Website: home-depot
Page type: billing-address
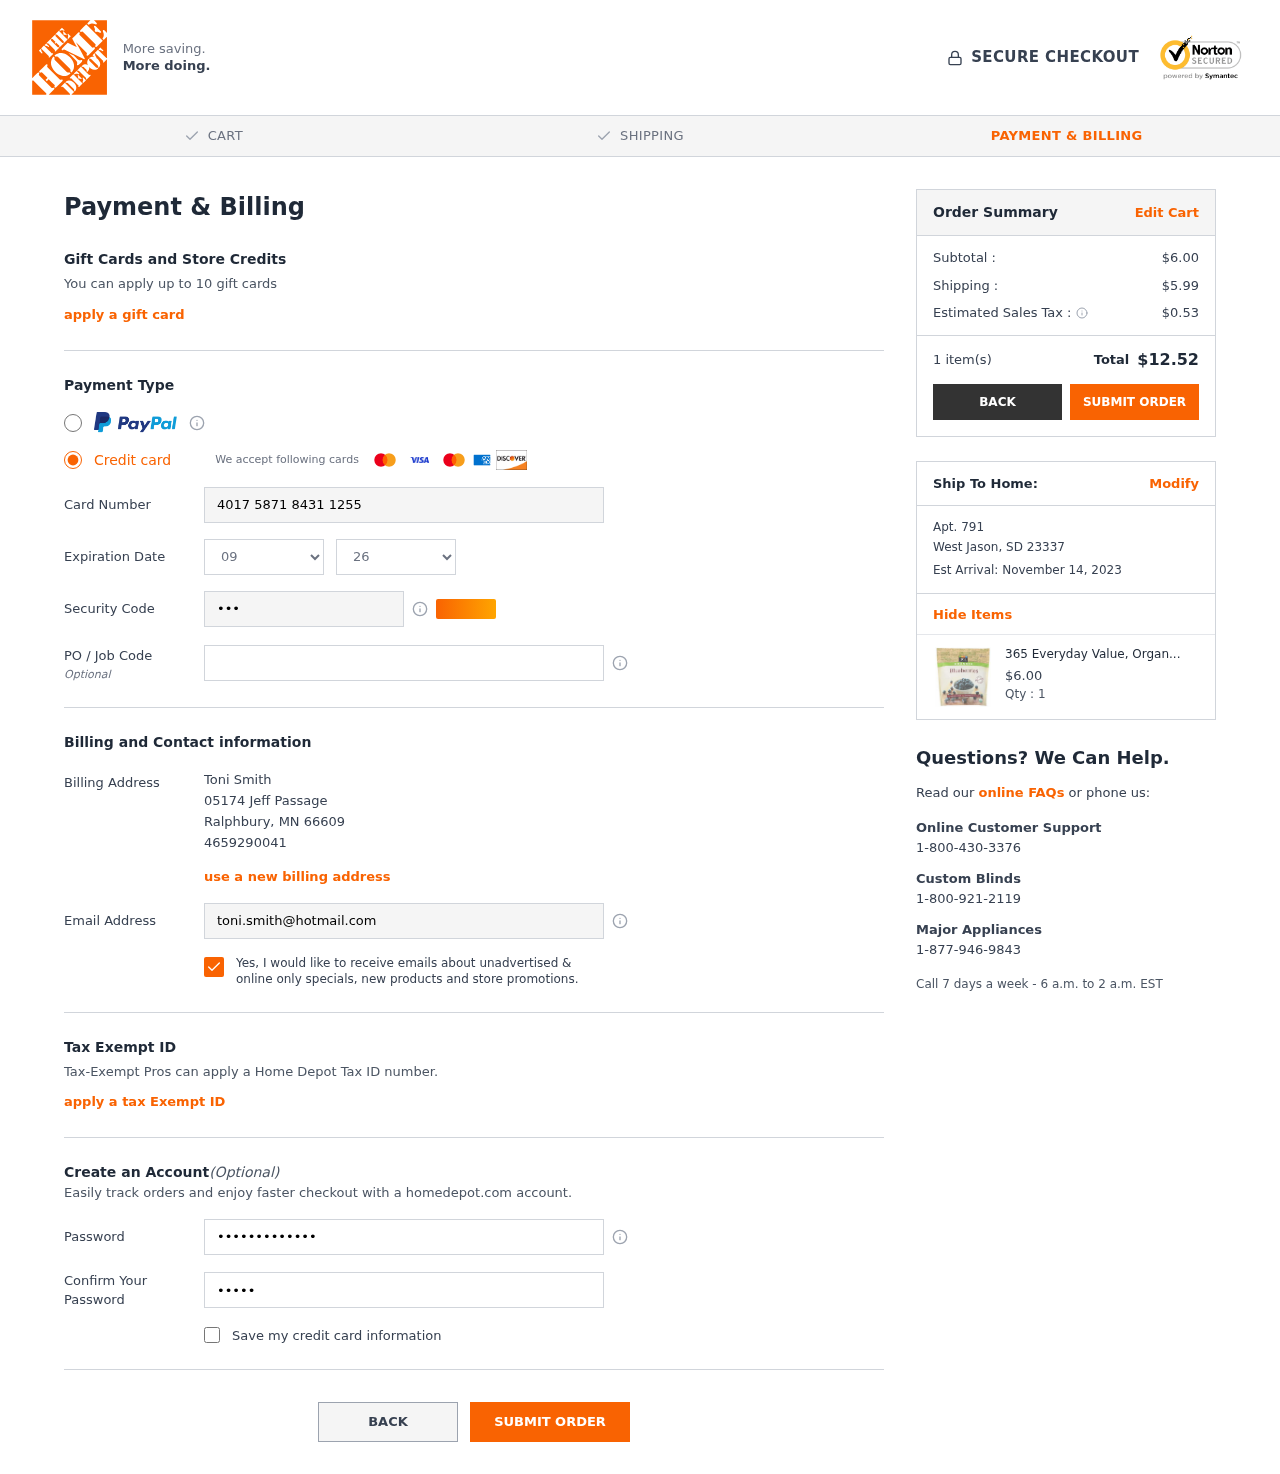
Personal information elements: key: PII_CARD_CVV
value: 117
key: PII_CARD_EXPIRY_MONTH
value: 09
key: PII_CARD_EXPIRY_YEAR
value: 26
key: PII_CARD_NUMBER
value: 4017 5871 8431 1255
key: PII_CITY
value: Ralphbury
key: PII_CITY2
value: West Jason
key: PII_EMAIL
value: toni.smith@hotmail.com
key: PII_FULLNAME
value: Toni Smith
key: PII_PHONE
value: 4659290041
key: PII_POSTCODE
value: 66609
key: PII_POSTCODE2
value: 23337
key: PII_STATE_ABBR
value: MN
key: PII_STATE_ABBR2
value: SD
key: PII_STREET
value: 05174 Jeff Passage
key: PII_STREET2
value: Apt. 791
Product elements: key: PRODUCT1_NAME
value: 365 Everyday Value, Organic Blueberries, 32 oz, (Frozen)
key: PRODUCT1_PRICE
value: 6
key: PRODUCT1_QUANTITY
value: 1
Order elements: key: ORDER_SUBTOTAL
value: $6.00
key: ORDER_SHIPPING_COST
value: $5.99
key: ORDER_TAX
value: $0.53
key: ORDER_NUM_ITEMS
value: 1 item(s)
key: ORDER_TOTAL
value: $12.52
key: ORDER_DELIVERY_DATE
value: Est Arrival: November 14, 2023